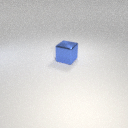
large blue metal cube